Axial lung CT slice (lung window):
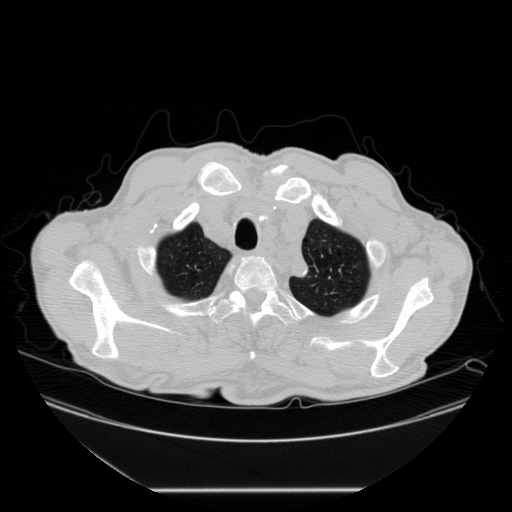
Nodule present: no